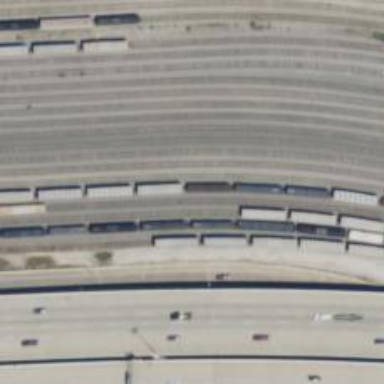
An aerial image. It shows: Railway yard.